Question: '''
import UIKit
class Level2ViewController: UIViewController {
var image = UIImage(named: "ballon.png")
var imageView = UIImageView(image: "ballon") //initialize properly, this is just for reference
@IBAction func buttonPressed(_ sender: UIButton) {
UIView.animate(withDuration: 0.1, delay: 0, options: .curveEaseInOut, animations: {
self.imageView.frame.origin.x += 50
}, completion: nil)
}
override func viewDidLoad() {
super.viewDidLoad()
// Do any additional setup after loading the view.
}
override func didReceiveMemoryWarning() {
super.didReceiveMemoryWarning()
// Dispose of any resources that can be recreated.
}
/*
// MARK: - Navigation
// In a storyboard-based application, you will often want to do a little preparation before navigation
override func prepare(for segue: UIStoryboardSegue, sender: Any?) {
// Get the new view controller using segue.destinationViewController.
// Pass the selected object to the new view controller.
}
*/
}
'''

I'm using swift 3 Xcode 8 with a single view application. My problem is that I want to make an image move right using a button. A lot of the videos and other questions about this do not work with Xcode 8, so any suggestions would be greatly appreciated.
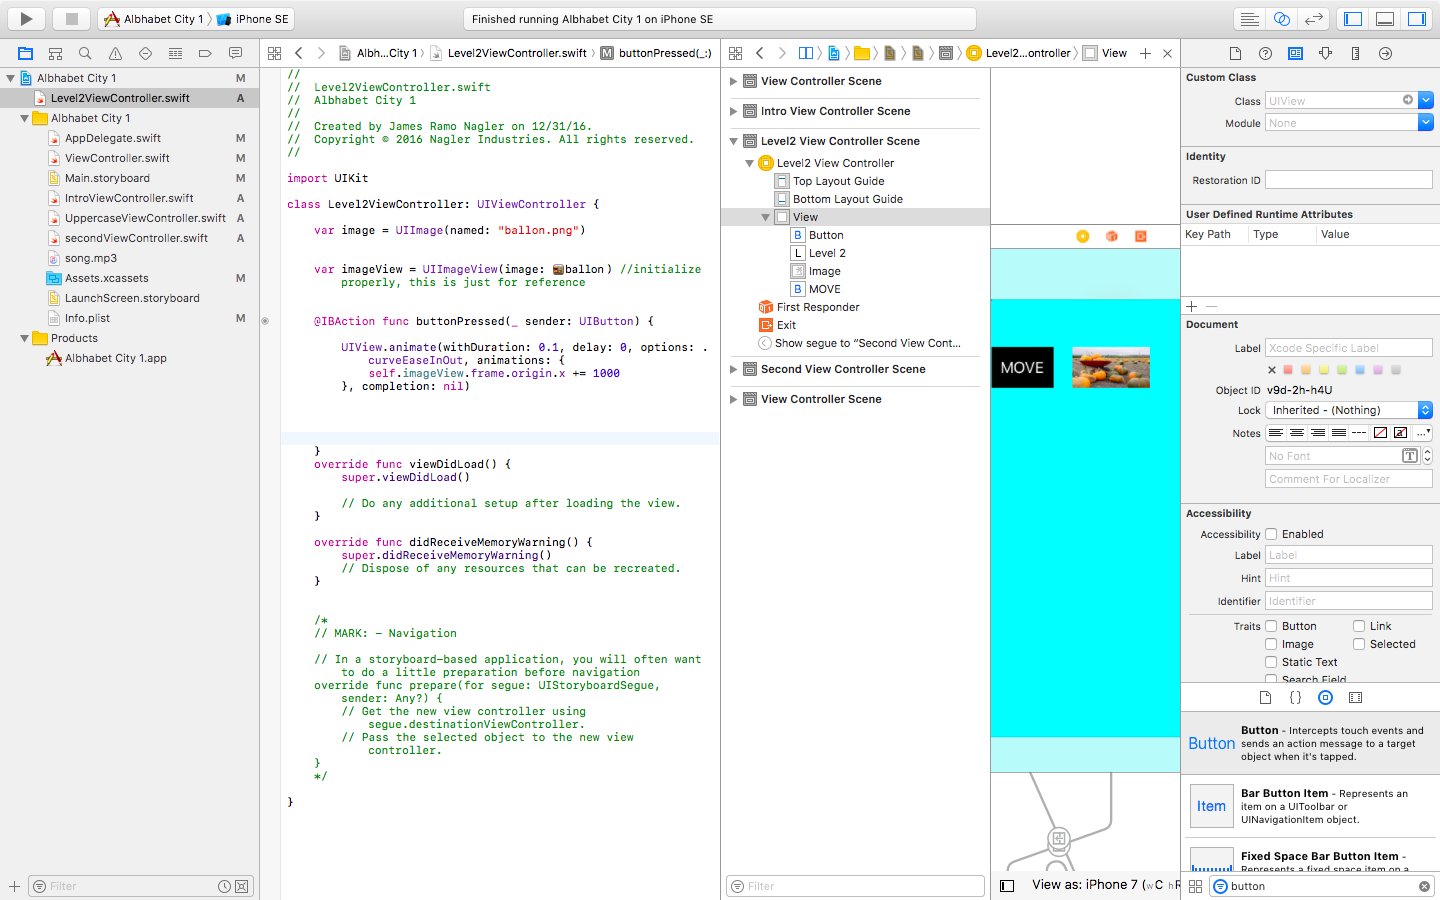
Answer: Have you tried the following?
'''
var imageView = UIImageView() //initialize properly, this is just for reference
@IBAction func buttonPressed(sender: UIButton){
UIView.animate(withDuration: 0.1, delay: 0, options: .curveEaseInOut, animations: {
imageView.frame.origin.x -= 50
}, completion: nil)
}
'''
For initializing your image you should do something like this:
'''
var image = UIImage(named: "yourImageName.png")
var imageView = UIImageView(image: image)
'''
Keep in mind that the photo you are using should be imported into Xcode, and you need to make sure the name exactly matches for the initialization of 'image'